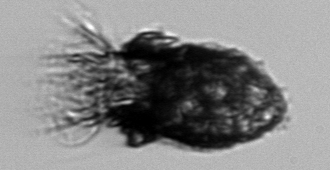
Label: Stenosemella_pacifica